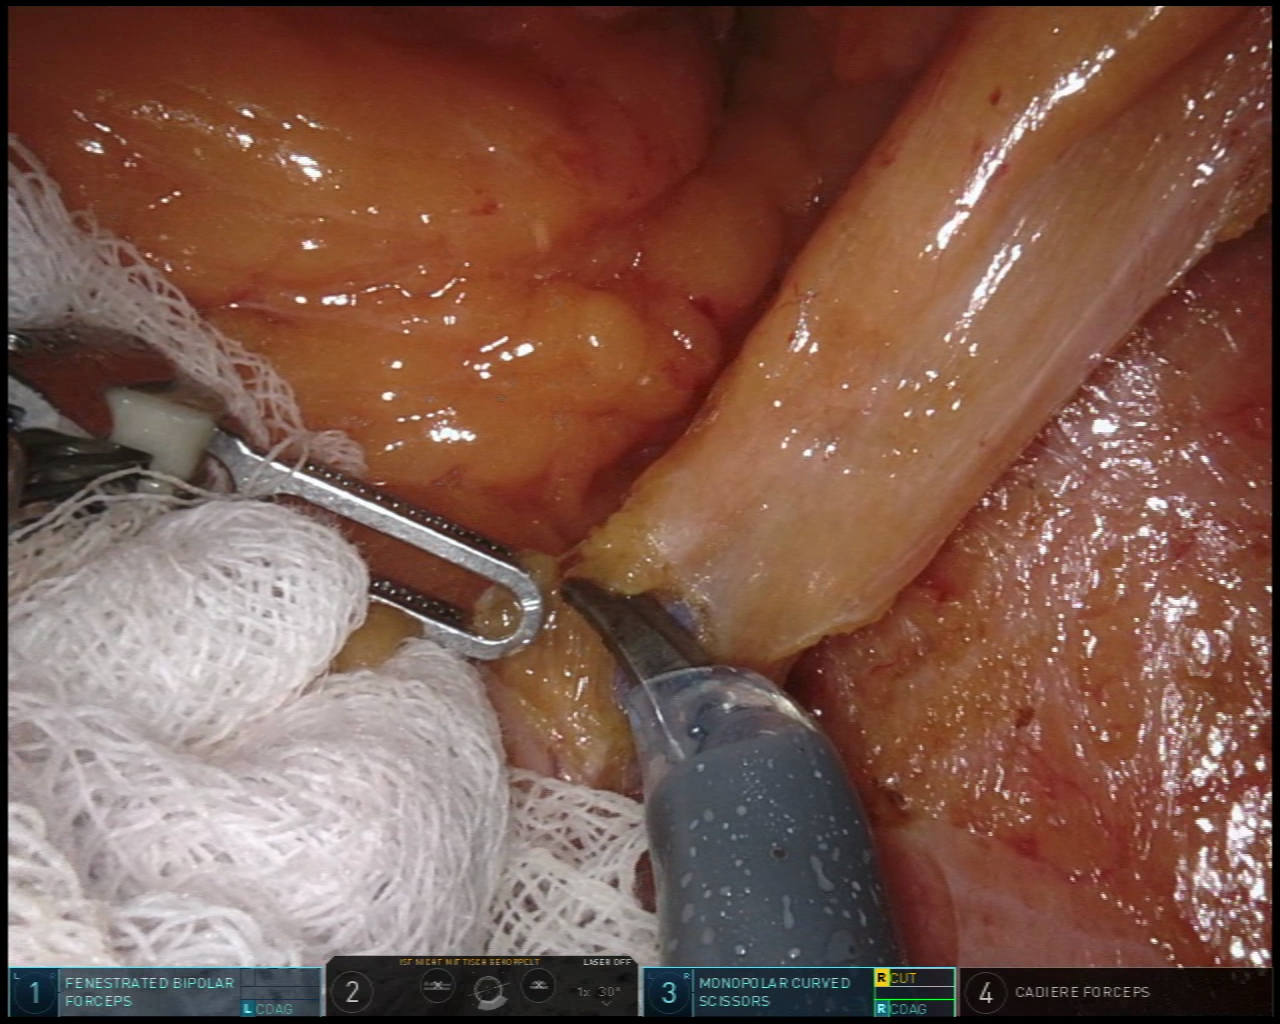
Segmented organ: intestinal_veins
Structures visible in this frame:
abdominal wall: no
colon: no
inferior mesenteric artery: no
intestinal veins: yes
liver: no
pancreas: no
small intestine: no
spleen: no
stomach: no
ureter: no
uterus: no
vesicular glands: no